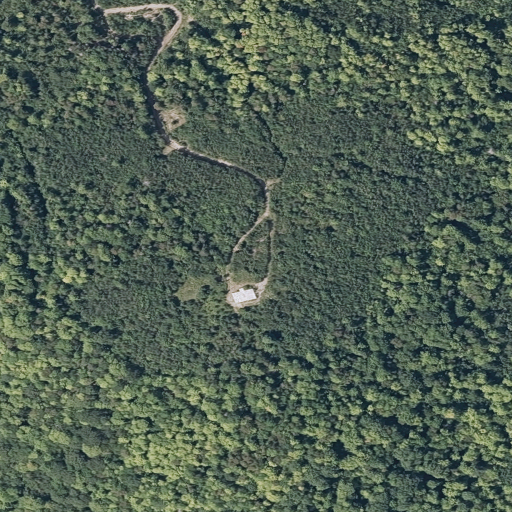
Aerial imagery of mountain in Maine named Bannock Mountain containing deciduous forest, mixed forest, open development, low intensity development, and evergreen forest